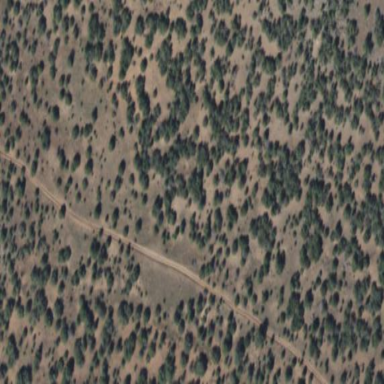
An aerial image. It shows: Area covered in scrub vegetation.